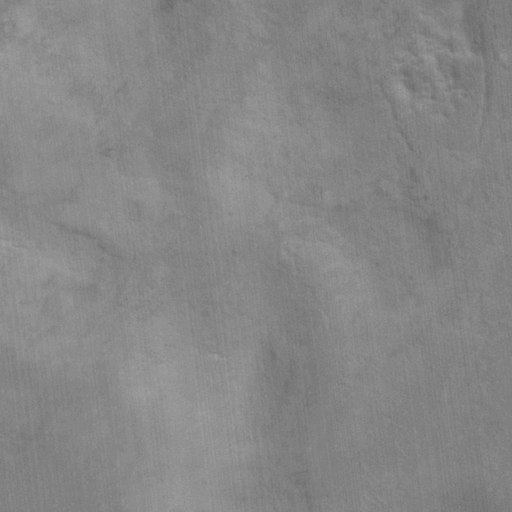
Classes present: Background, Cone